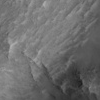
Atmospheric dust classification: not_dusty